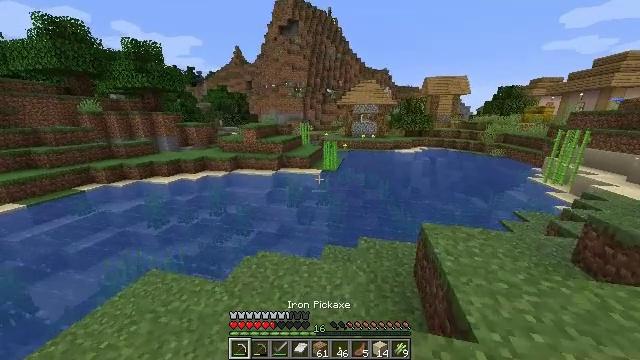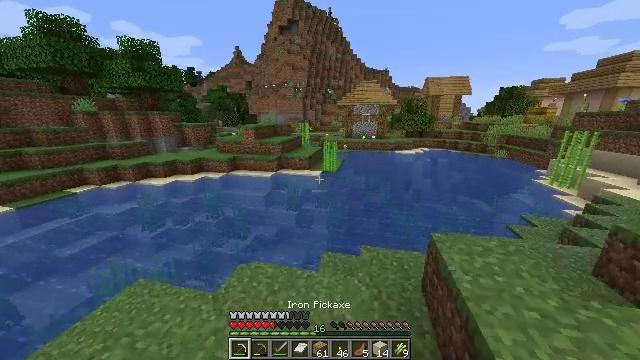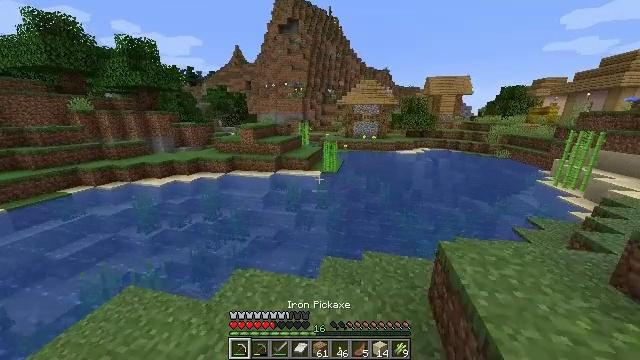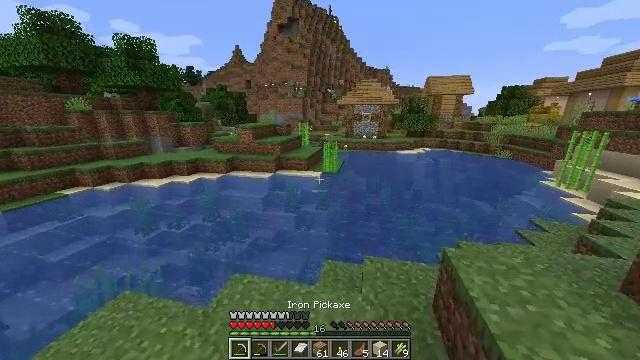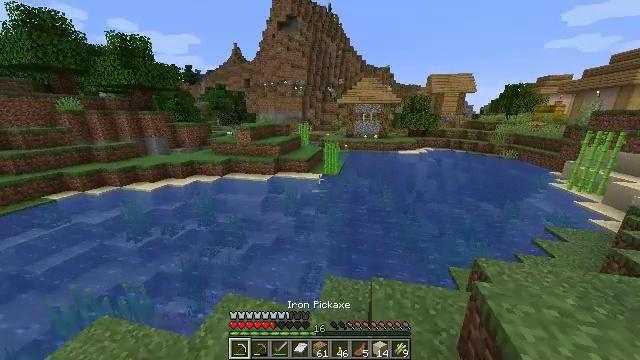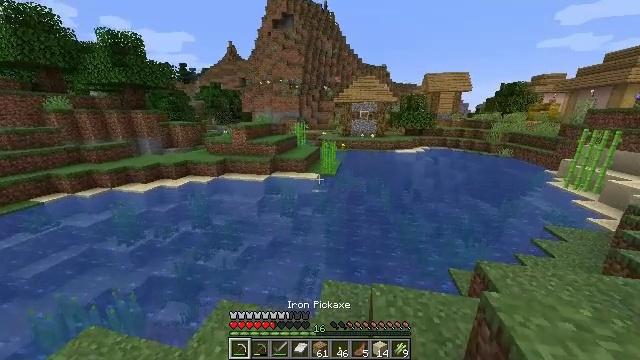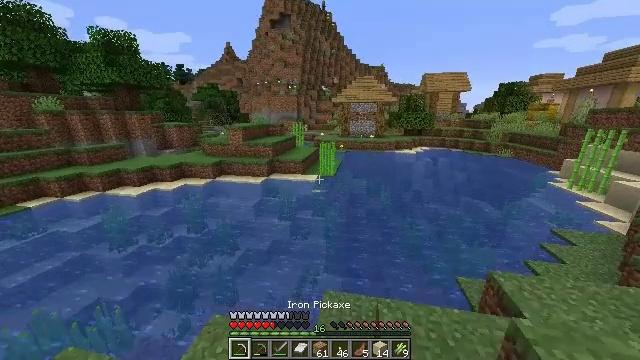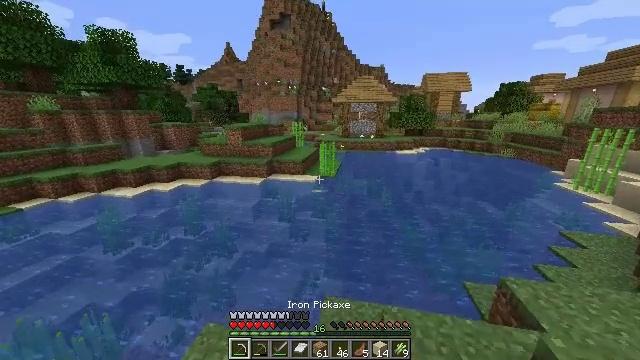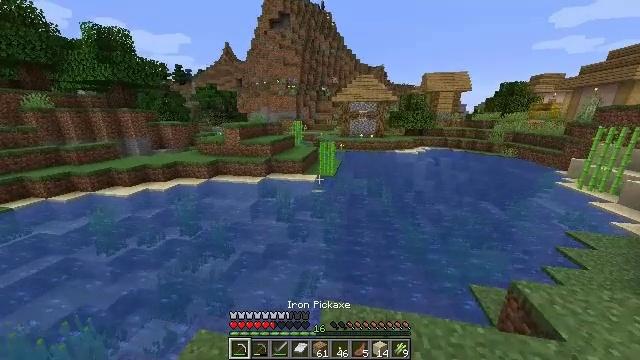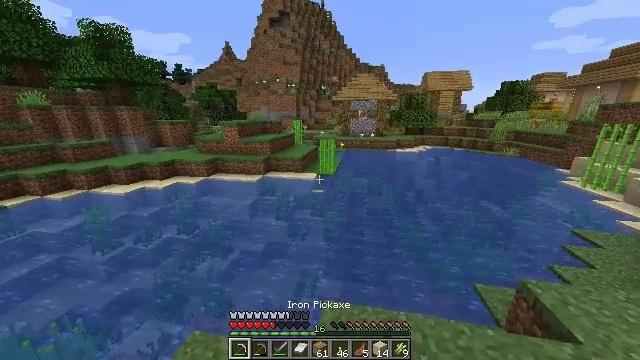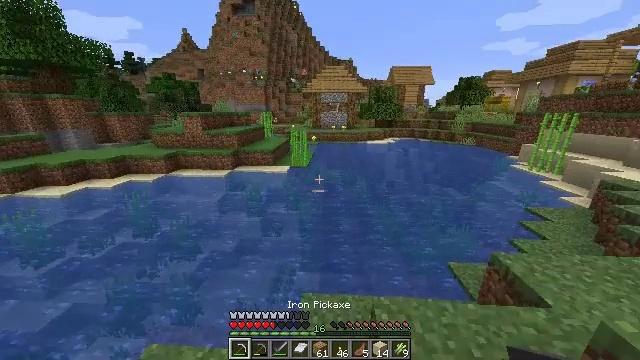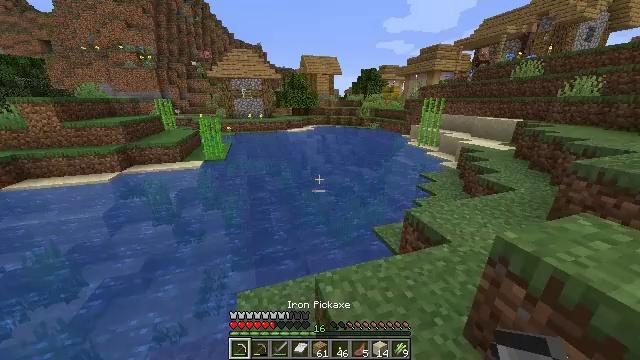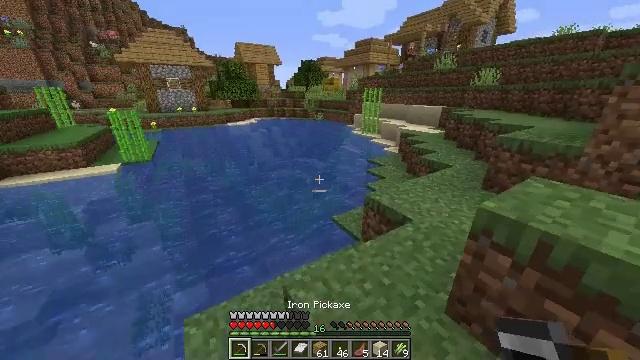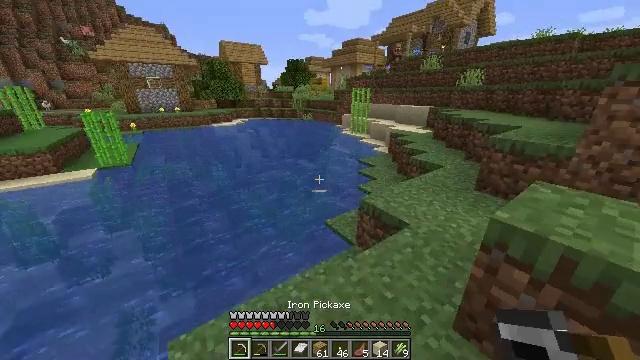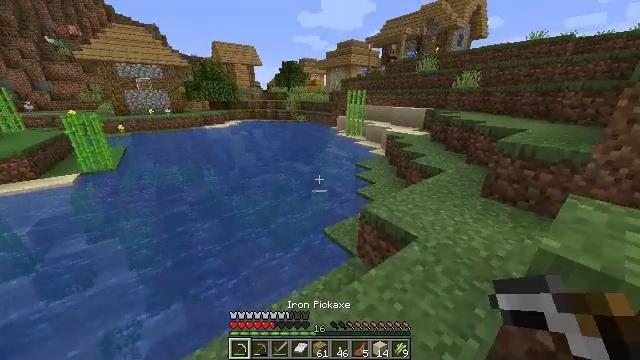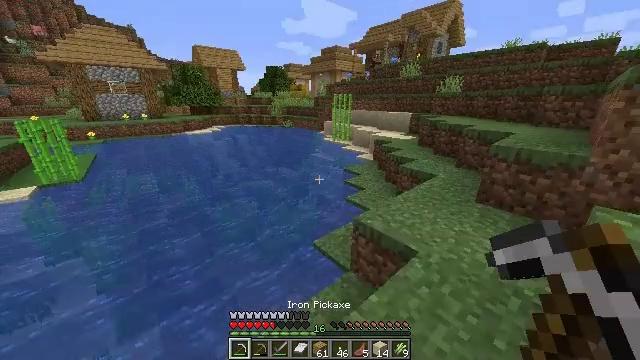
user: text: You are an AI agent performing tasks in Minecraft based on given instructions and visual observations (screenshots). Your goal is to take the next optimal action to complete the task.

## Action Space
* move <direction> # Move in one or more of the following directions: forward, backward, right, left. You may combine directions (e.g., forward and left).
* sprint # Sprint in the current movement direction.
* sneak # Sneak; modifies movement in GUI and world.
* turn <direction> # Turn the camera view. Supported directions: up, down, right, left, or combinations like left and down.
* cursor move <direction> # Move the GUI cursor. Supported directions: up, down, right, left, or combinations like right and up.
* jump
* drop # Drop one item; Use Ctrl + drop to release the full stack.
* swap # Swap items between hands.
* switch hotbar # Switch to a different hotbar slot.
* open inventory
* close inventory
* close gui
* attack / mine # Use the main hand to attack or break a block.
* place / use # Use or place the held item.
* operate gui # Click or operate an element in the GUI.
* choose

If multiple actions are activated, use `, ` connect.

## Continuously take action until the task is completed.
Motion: motion action
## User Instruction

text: Harvest sugar cane from the plant.
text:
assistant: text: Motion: move forward, switch to hotbar 1
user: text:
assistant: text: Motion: move forward
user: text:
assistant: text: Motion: move forward
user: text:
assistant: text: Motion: move forward
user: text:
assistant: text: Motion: move forward
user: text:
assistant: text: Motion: move forward
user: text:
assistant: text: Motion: move forward
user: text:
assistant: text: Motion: move forward
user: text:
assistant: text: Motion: move forward
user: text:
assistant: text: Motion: move forward, turn right and down
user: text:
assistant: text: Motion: move forward, turn right and down
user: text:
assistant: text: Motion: move forward, turn right and down
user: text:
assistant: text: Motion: move forward, turn right
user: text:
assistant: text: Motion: move forward, turn right
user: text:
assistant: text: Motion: move forward, turn right and up
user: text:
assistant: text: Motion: move forward, turn right and up
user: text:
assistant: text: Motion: move forward
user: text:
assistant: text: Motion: move forward, turn right
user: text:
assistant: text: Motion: move forward, turn right
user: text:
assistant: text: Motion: move forward, turn right
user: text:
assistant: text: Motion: move forward
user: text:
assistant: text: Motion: move forward
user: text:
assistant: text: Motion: move forward, jump
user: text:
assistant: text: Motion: move forward, jump
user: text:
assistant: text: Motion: move forward, jump
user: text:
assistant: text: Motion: move forward, jump
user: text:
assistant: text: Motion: move forward
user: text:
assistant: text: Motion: move forward
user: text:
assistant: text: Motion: move forward
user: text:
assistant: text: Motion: move forward